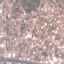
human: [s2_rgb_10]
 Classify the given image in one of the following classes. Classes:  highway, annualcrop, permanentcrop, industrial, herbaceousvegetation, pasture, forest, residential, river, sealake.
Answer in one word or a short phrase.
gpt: Residential